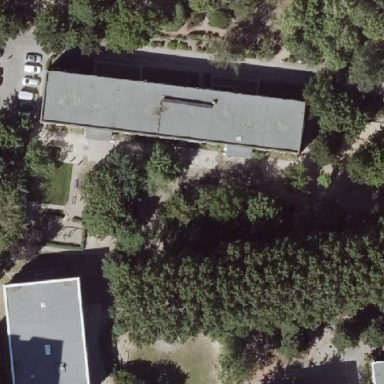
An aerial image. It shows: Kindergarten.